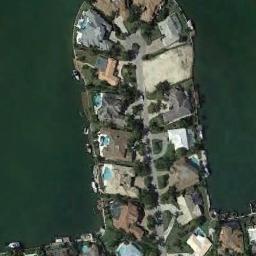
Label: dense_residential